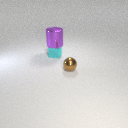
small brown metal sphere to the right of small cyan metal cube